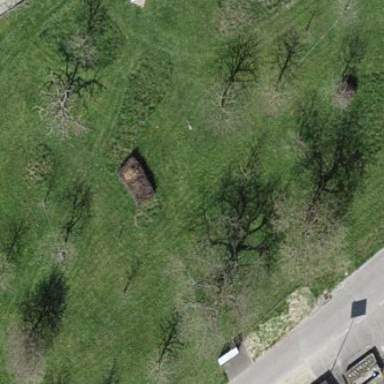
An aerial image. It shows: Orchard.